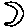
Label: moon